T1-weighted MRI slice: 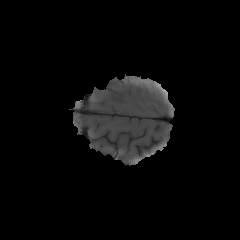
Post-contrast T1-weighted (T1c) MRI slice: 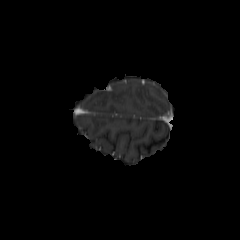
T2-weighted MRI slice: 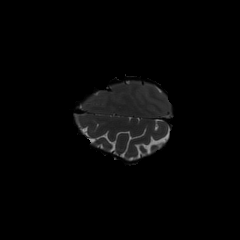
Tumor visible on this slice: no